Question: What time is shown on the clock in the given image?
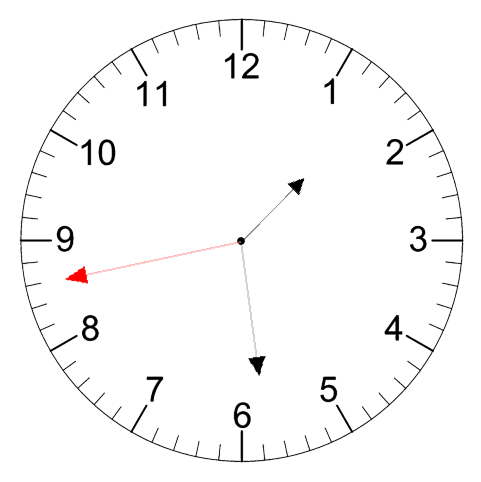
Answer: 01:28:43